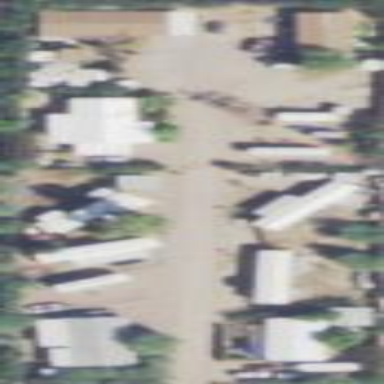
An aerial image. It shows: Residential area known as trailer park.